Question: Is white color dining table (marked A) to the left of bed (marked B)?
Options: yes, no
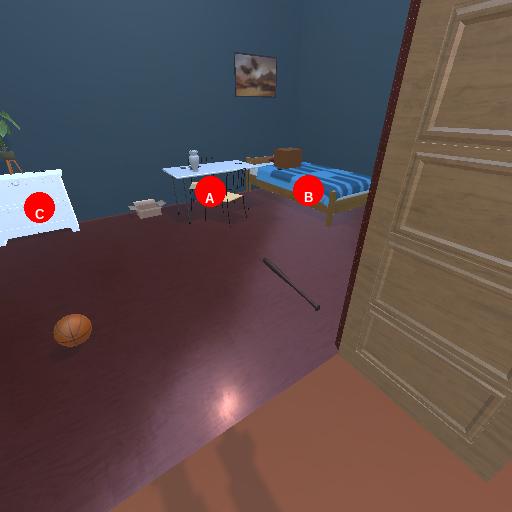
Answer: yes